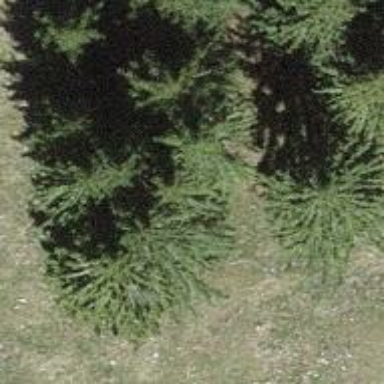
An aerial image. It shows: Evergreen needle-leaved tree in agricultural setting.